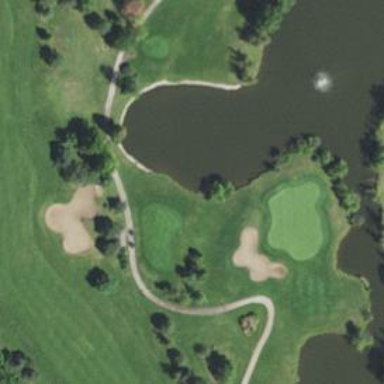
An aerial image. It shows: Rough area on grassy golf course.